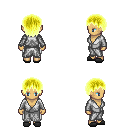
a pixel art fantasy rpg character, female body template, human, tanned skin, white robe, white pants, gold plain hairstyle, gray slippers, four views (front, back, left, right), 2x2 character sprite sheet, small pixel art, hard edges, no anti-aliasing